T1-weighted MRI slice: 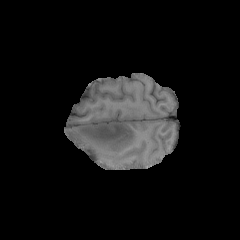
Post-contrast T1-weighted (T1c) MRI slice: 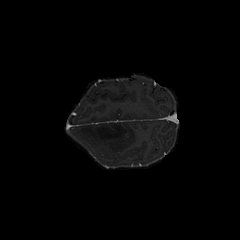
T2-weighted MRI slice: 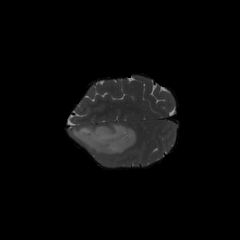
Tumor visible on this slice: yes